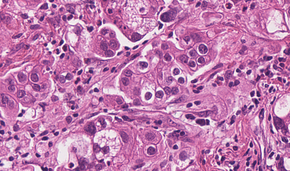
Tumor epithelial tissue: yes
Tumor-associated stroma tissue: yes
Normal tissue: no